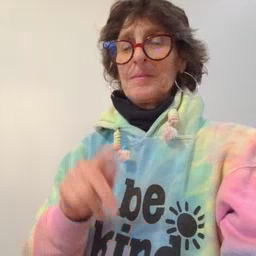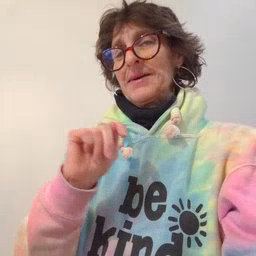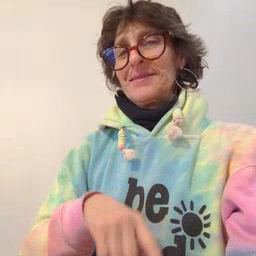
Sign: potty